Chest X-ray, AP view. Patient: 48 years old, sex F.
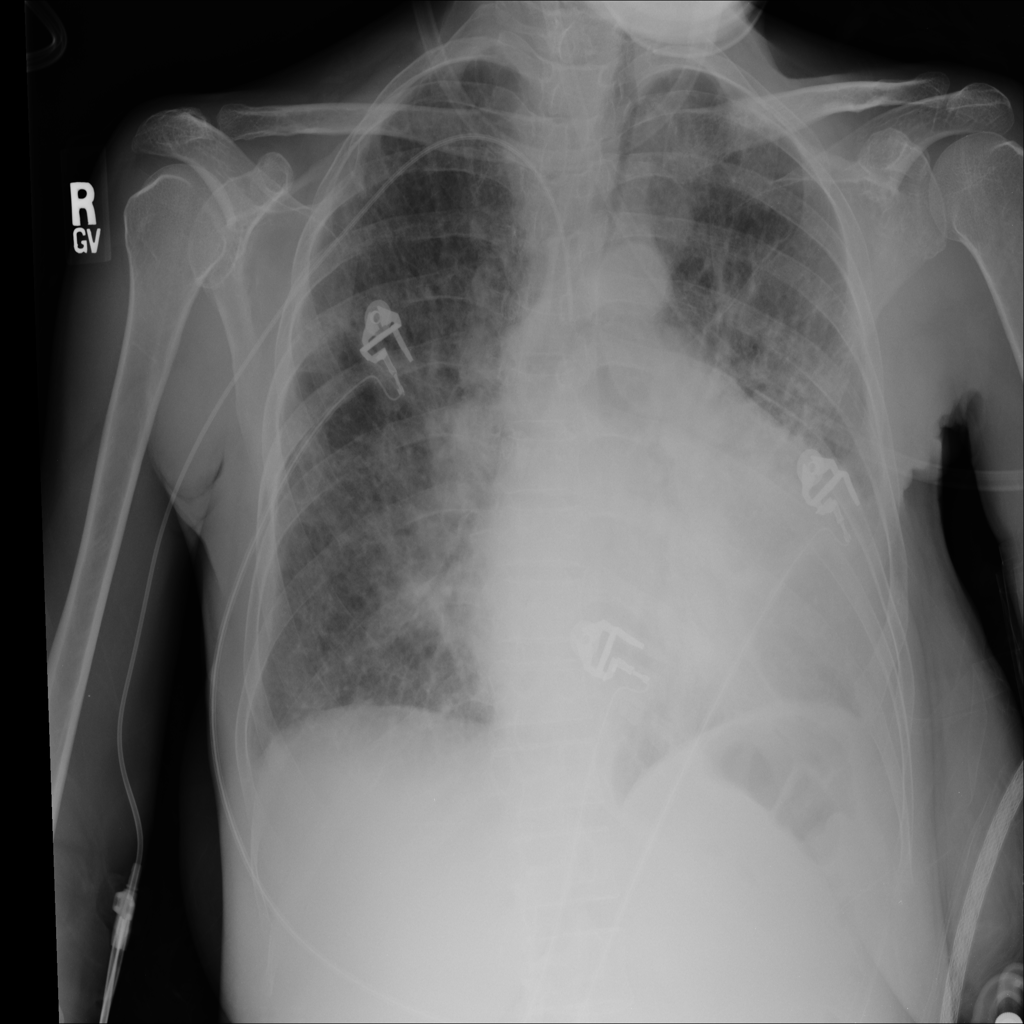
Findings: Cardiomegaly